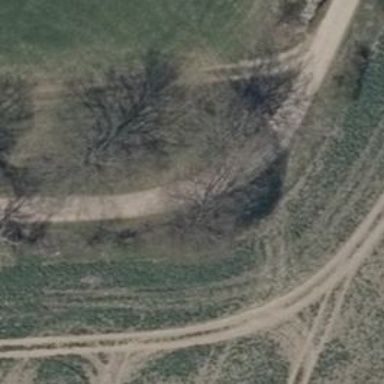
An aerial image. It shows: Gravel track with grade 4 quality.